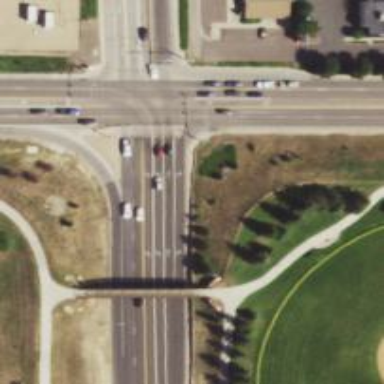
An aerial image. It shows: Footway crossing.